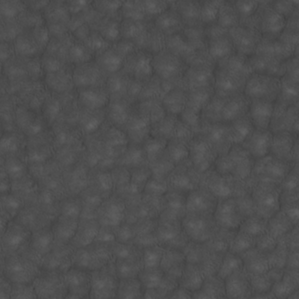
Label: non_frost